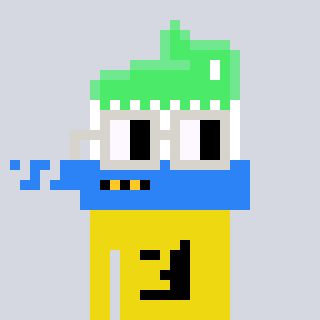
a pixel art character with square light gray glasses, a toothbrush-shaped head and a yellow-colored body on a cool background